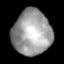
Tissue: lung
Cell type: Endothelial cells
Senescence score: 0.2167
Nuclear area (px): 1704
Mean DAPI intensity: 158.026